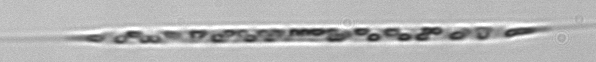
Label: Rhizosolenia